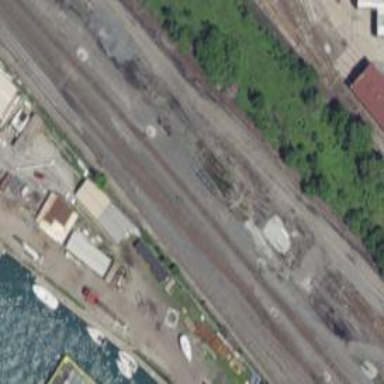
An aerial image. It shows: Railway yard in service.